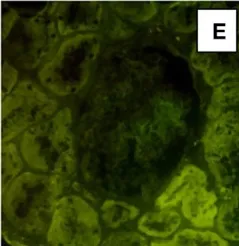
The repeat biopsy showed substantial negative staining for C3.
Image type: pathology (immunostaining)